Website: walmart
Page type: customer-info-address
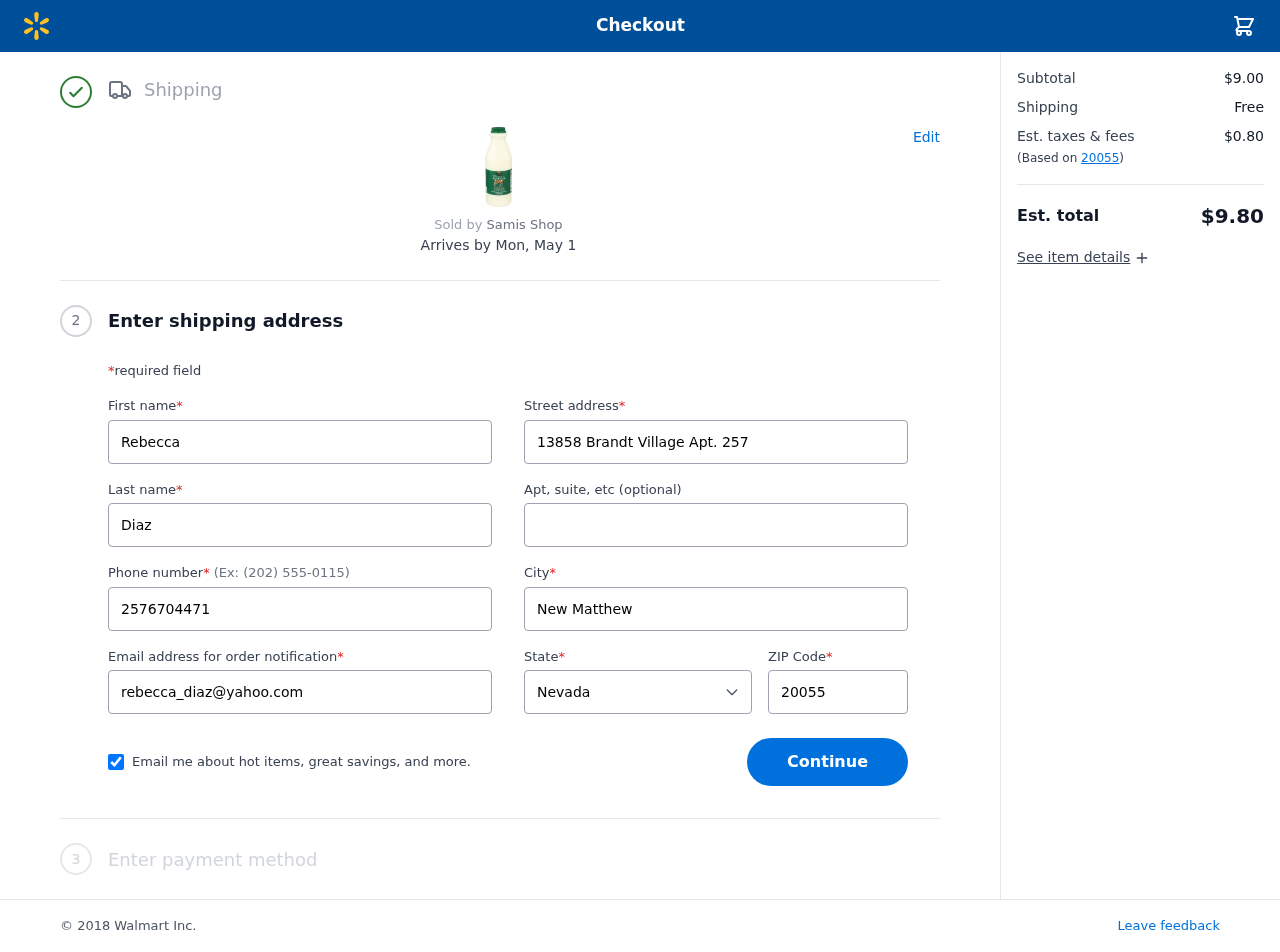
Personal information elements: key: PII_CITY
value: New Matthew
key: PII_EMAIL
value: rebecca_diaz@yahoo.com
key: PII_FIRSTNAME
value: Rebecca
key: PII_LASTNAME
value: Diaz
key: PII_PHONE
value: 2576704471
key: PII_POSTCODE
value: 20055
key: PII_STATE
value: Nevada
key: PII_STREET
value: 13858 Brandt Village Apt. 257
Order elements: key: ORDER_DELIVERY_DATE
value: Mon, May 1
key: ORDER_SUBTOTAL
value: $9.00
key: ORDER_SHIPPING_COST
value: Free
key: ORDER_TAX
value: $0.80
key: ORDER_TOTAL
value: $9.80